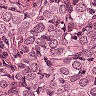
Metastatic tissue present: yes